Interaction volume radius: 5 \u00c5
Interaction volume height: 10 \u00c5
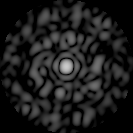
Disorder parameter: 0.8373